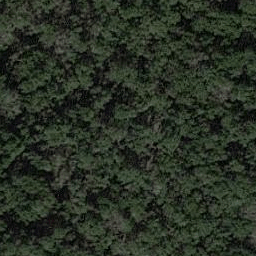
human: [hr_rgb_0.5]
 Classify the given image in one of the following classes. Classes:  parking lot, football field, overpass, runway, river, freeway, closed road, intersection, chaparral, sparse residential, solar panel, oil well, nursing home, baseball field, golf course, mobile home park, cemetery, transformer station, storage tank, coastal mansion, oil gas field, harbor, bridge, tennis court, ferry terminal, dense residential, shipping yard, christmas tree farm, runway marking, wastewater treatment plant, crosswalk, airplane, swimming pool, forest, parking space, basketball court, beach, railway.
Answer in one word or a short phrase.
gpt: forest